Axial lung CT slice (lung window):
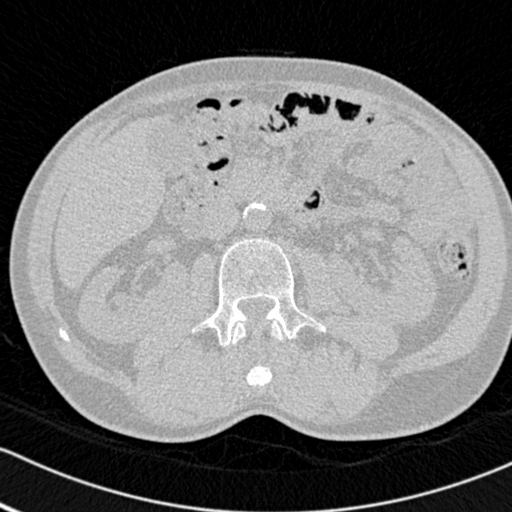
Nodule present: no